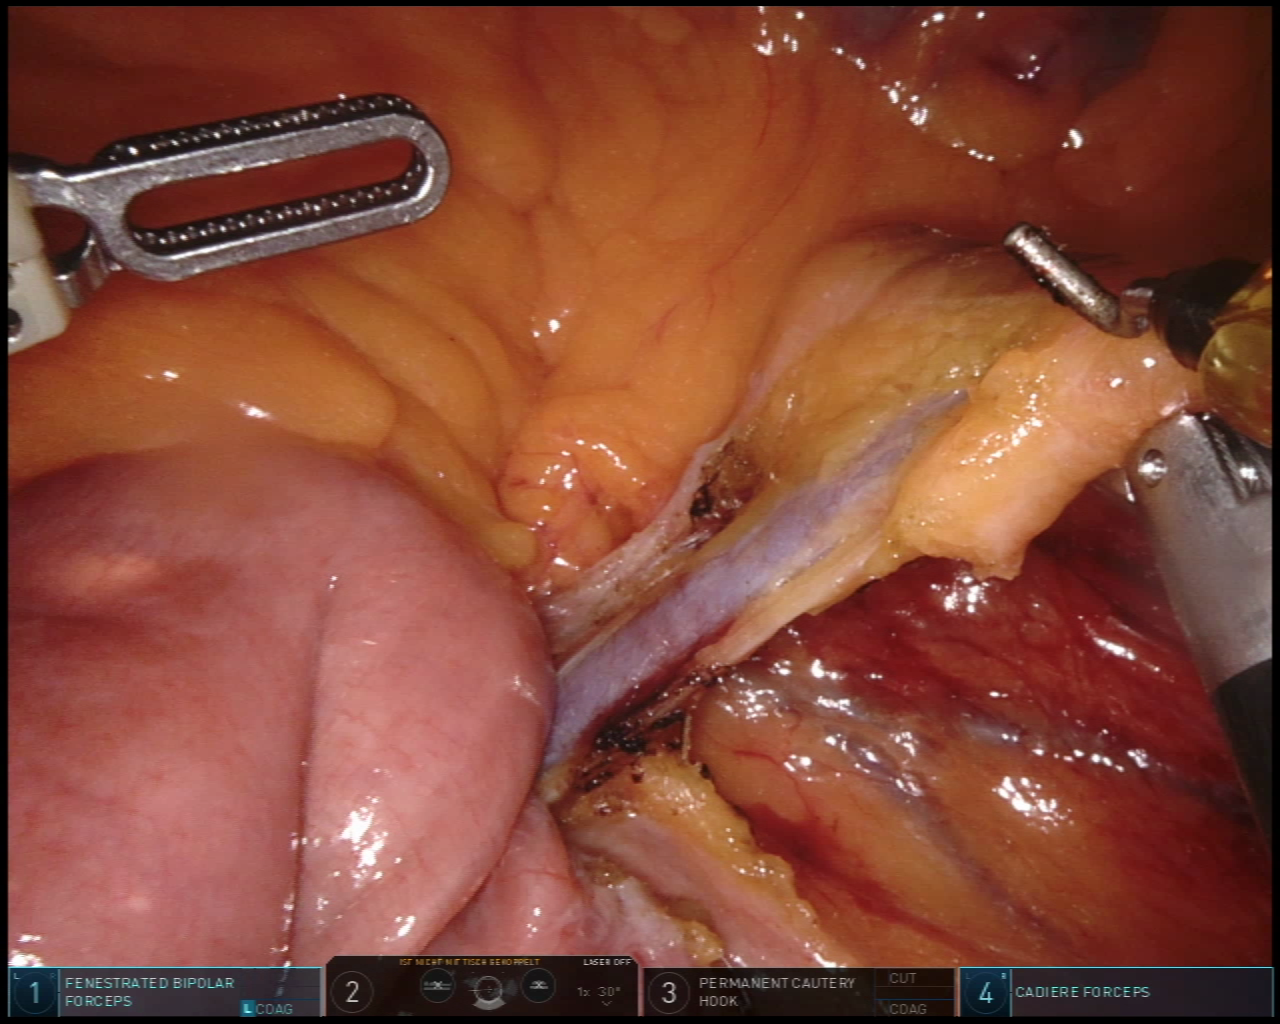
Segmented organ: intestinal_veins
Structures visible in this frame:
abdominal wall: no
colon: no
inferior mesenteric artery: no
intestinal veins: yes
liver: no
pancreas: no
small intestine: yes
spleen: no
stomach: no
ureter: no
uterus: no
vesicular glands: no